Question: Hereby i have design this activity, My data from webservice is properly working, but i can't get the dropdownlist. here i convert the arraylist into String array for show the result in autocomplete.Kindly help me. Thanks in Advance.

'''
<?xml version="1.0" encoding="utf-8"?>
<LinearLayout xmlns:android="http://schemas.android.com/apk/res/android"
android:layout_width="match_parent"
android:layout_height="match_parent"
android:background="@drawable/bg"
android:orientation="vertical" >
<LinearLayout
android:id="@+id/menubar12"
android:layout_width="match_parent"
android:layout_height="wrap_content"
android:layout_gravity="left|center_vertical"
android:background="@drawable/property_header"
android:gravity="left|center"
android:orientation="horizontal" >
<Button
android:id="@+id/btn_back"
android:layout_width="wrap_content"
android:layout_height="wrap_content"
android:layout_marginLeft="10dp"
android:background="@drawable/home"
android:onClick="myclick_home" />
<LinearLayout
android:id="@+id/menubar"
android:layout_width="match_parent"
android:layout_height="wrap_content"
android:gravity="right|center"
android:orientation="horizontal" >
<Button
android:id="@+id/btn_logout"
android:layout_width="wrap_content"
android:layout_height="wrap_content"
android:layout_marginRight="10dp"
android:background="@drawable/logout"
android:onClick="myclick_logout" />
</LinearLayout>
</LinearLayout>
<ScrollView
android:layout_width="match_parent"
android:layout_height="wrap_content" >
<LinearLayout
android:id="@+id/bg"
android:layout_width="match_parent"
android:layout_height="wrap_content"
android:layout_gravity="center"
android:layout_marginLeft="5dp"
android:layout_marginRight="5dp"
android:layout_marginTop="5dp"
android:orientation="vertical" >
<AutoCompleteTextView
android:id="@+id/et_propertyact_propertyname"
android:layout_width="match_parent"
android:layout_height="28dp"
android:layout_marginLeft="15dp"
android:layout_marginRight="15dp"
android:layout_marginTop="10dp"
android:background="@drawable/property_text"
android:cursorVisible="true"
android:ems="10"
android:hint="Property Name"
android:paddingLeft="8dp"
android:paddingRight="8dp"
android:singleLine="true"
android:textColor="#ffffff"
android:textColorHint="#ffffff"
android:textSize="14sp"
android:textStyle="bold" >
<requestFocus />
</AutoCompleteTextView>
<AutoCompleteTextView
android:id="@+id/et_propertyact_blockname"
android:layout_width="match_parent"
android:layout_height="28dp"
android:layout_marginLeft="15dp"
android:layout_marginRight="15dp"
android:layout_marginTop="10dp"
android:background="@drawable/block_text"
android:cursorVisible="true"
android:ems="10"
android:hint="Block Name"
android:paddingLeft="8dp"
android:paddingRight="8dp"
android:singleLine="true"
android:textColor="#ffffff"
android:textColorHint="#ffffff"
android:textSize="14sp"
android:textStyle="bold" >
</AutoCompleteTextView>
<AutoCompleteTextView
android:id="@+id/et_propertyact_appartmentname"
android:layout_width="match_parent"
android:layout_height="28dp"
android:layout_marginLeft="15dp"
android:layout_marginRight="15dp"
android:layout_marginTop="10dp"
android:background="@drawable/apartment"
android:cursorVisible="true"
android:ems="10"
android:hint="Apartment Name"
android:paddingLeft="8dp"
android:paddingRight="8dp"
android:singleLine="true"
android:textColor="#ffffff"
android:textColorHint="#ffffff"
android:textSize="14sp"
android:textStyle="bold" >
</AutoCompleteTextView>
<LinearLayout
android:id="@+id/bg_buttons"
android:layout_width="match_parent"
android:layout_height="wrap_content"
android:layout_marginTop="20dp"
android:gravity="center"
android:orientation="vertical"
android:padding="5dp" >
<Button
android:id="@+id/btn_propertyact_view"
android:layout_width="wrap_content"
android:layout_height="wrap_content"
android:background="@drawable/view_button" />
</LinearLayout>
</LinearLayout>
</ScrollView>
<ListView
android:id="@+id/property_listView"
android:layout_width="wrap_content"
android:layout_height="0dip"
android:layout_marginLeft="6dp"
android:layout_marginRight="6dp"
android:layout_marginTop="6dp"
android:layout_weight="1"
android:cacheColorHint="#<PHONE>"
android:clickable="true"
android:divider="@drawable/cellborder" android:dividerHeight="1dp" android:focusable="true" >
</ListView>
</LinearLayout>
'''
'''
import java.util.ArrayList;
import java.util.HashMap;
import org.json.JSONArray;
import org.json.JSONObject;
import com.example.webservice.JSONfunction_JSONArray;
import com.example.webservice.JSONfunction_JSONObject;
import android.app.Activity;
import android.app.AlertDialog;
import android.app.ProgressDialog;
import android.content.DialogInterface;
import android.content.Intent;
import android.os.AsyncTask;
import android.os.Bundle;
import android.text.Editable;
import android.text.TextWatcher;
import android.util.Log;
import android.view.MotionEvent;
import android.view.View;
import android.view.View.MeasureSpec;
import android.view.View.OnClickListener;
import android.view.View.OnTouchListener;
import android.view.ViewGroup;
import android.widget.ArrayAdapter;
import android.widget.AutoCompleteTextView;
import android.widget.Button;
import android.widget.LinearLayout.LayoutParams;
import android.widget.ListAdapter;
import android.widget.ListView;
import android.widget.MultiAutoCompleteTextView;
import android.widget.SimpleAdapter;
public class PropertyActivity extends Activity {
/* ====Components Declaration Part Begins here======= */
private ListView property_listView;
private ListView list_property;
private Button btn_view;
private AutoCompleteTextView propertyname, blockname, apartmentname;
private static final String TAG = "AppSquare";
/* ====ServiceVariables Declarations Part ======= */
JSONArray j_array,j_array1;
JSONObject j_obj,j_obj1;
ArrayList<HashMap<String, String>> arrList_proprty_list = new ArrayList<HashMap<String, String>>();
public static ArrayList<String> arrList_property_names = new ArrayList<String>();
public static ArrayList<String> arrList_block_names = new ArrayList<String>();
public static ArrayList<String> arrList_apartment_names = new ArrayList<String>();
public static ArrayList<String> arrList_property_names_id= new ArrayList<String>();
public static ArrayList<String> arrList_block_names_id= new ArrayList<String>();
public static ArrayList<String> arrList_apartment_names_id= new ArrayList<String>();
private ArrayAdapter<String> PropAdapter;
private ArrayAdapter<String> BlockAdapter;
private ArrayAdapter<String> ApartmentAdapter;
public static String[] arr_Prop_name;
public static String[] arr_block_name;
public static String[] arr_apartment_name;
/* ====API Declarations Part ======= */
public static final String ip = "192.168.0.6";
String API_propSelect = "http://" + ip + "/APP2/propertySelect.php";
String API_blockSelect = "http://" + ip + "/APP2/blockSelect.php";
String API_apartmentSelect = "http://" + ip + "/APP2/apartmentSelect.php";
String API_propDetails = "http://" + ip + "/App2/propertyDetails.php";
/* ====OnClick Declarations Part ======= */
/* ====OnClick Definition Part Begins here======= */
public void myclick_logout(View v) {
AlertDialog.Builder builder2 = new AlertDialog.Builder(
PropertyActivity.this);
builder2.setTitle("Warning");
builder2.setMessage("Closing Application..");
builder2.setPositiveButton("OK", new DialogInterface.OnClickListener() {
@Override
public void onClick(DialogInterface dialog, int which) {
// finish();
// System.exit(0);
Intent startMain = new Intent(Intent.ACTION_MAIN);
startMain.addCategory(Intent.CATEGORY_HOME);
startMain.setFlags(Intent.FLAG_ACTIVITY_NEW_TASK);
startActivity(startMain);
finish();
}
});
builder2.setNegativeButton("Cancel",
new DialogInterface.OnClickListener() {
@Override
public void onClick(DialogInterface dialog, int which) {
dialog.dismiss();
}
});
builder2.show();
}
public void myclick_home(View v) {
startActivity(new Intent(PropertyActivity.this, DashBoardActivity.class));
}
/* ====OnCreate Definition Part Begins here======= */
@Override
protected void onCreate(Bundle savedInstanceState) {
// TODO Auto-generated method stub
super.onCreate(savedInstanceState);
setContentView(R.layout.property_activity);
getPrefernces();
new PropName().execute();
new BlockName().execute();
new ApartmentName().execute();
setValue_AutoComplete();
Viewbtn_action();
}
public void getPrefernces()
{
property_listView = (ListView) findViewById(R.id.property_listView);
propertyname = (AutoCompleteTextView) findViewById(R.id.et_propertyact_propertyname);
blockname = (AutoCompleteTextView) findViewById(R.id.et_propertyact_blockname);
apartmentname = (AutoCompleteTextView) findViewById(R.id.et_propertyact_appartmentname);
btn_view = (Button) findViewById(R.id.btn_propertyact_view);
}
public void setValue_AutoComplete()
{
/*-------Load Data into PropertList-----*/
arr_Prop_name = arrList_property_names.toArray(new String[arrList_property_names.size()]);
PropAdapter = new ArrayAdapter<String>(PropertyActivity.this,android.R.layout.simple_dropdown_item_1line,arr_Prop_name);
propertyname.setAdapter(PropAdapter);
propertyname.getDropDownBackground().setAlpha(255);
propertyname.setThreshold(1);
/*------Load Data into Block List------*/
arr_block_name = arrList_block_names.toArray(new String[arrList_block_names.size()]);
BlockAdapter = new ArrayAdapter<String>(PropertyActivity.this,android.R.layout.simple_dropdown_item_1line,arr_block_name);
blockname.setAdapter(BlockAdapter);
blockname.getDropDownBackground().setAlpha(255);
blockname.setThreshold(1);
/*------Load Data into apartment List------*/
arr_apartment_name = arrList_apartment_names.toArray(new String[arrList_apartment_names.size()]);
ApartmentAdapter = new ArrayAdapter<String>(PropertyActivity.this,android.R.layout.simple_dropdown_item_1line,arr_apartment_name);
apartmentname.setAdapter(ApartmentAdapter);
apartmentname.getDropDownBackground().setAlpha(255);
apartmentname.setThreshold(1);
}
private void Viewbtn_action() {
btn_view.setOnClickListener(new OnClickListener() {
@Override
public void onClick(View v) {
}
});
}
class PropName extends AsyncTask<Void, Void, String>
{
@Override
protected String doInBackground(Void... params) {
// TODO Auto-generated method stub
try{
System.out.println("In Background...PropName");
System.out.println(API_propSelect);
j_obj=JSONfunction_JSONObject.getJSONfromURL(API_propSelect);
Log.d(TAG, "JSON_RES" + j_obj);
j_array = j_obj.getJSONArray("property");
for (int i = 0; i < j_array.length(); i++)
{
j_obj1 = j_array.getJSONObject(i);
String id= j_obj1.getString("Id");
String value=j_obj1.getString("Value");
System.out.println("Id------>"+id);
System.out.println("Value------>"+value);
//arrList_property_names_id.add(id);
arrList_property_names.add(value);
//System.out.println("Value in array list------>"+arrList_property_names_id);
System.out.println("Value in array list------>"+arrList_property_names);
}
} catch (Exception e) {
Log.d("Error", "Error in API" + e.getStackTrace().toString());
}
return "";
}
}
class BlockName extends AsyncTask<Void, Void, String>
{
@Override
protected String doInBackground(Void... params) {
// TODO Auto-generated method stub
try{
System.out.println("In Background...BlockName");
System.out.println(API_blockSelect);
j_obj=JSONfunction_JSONObject.getJSONfromURL(API_blockSelect);
Log.d(TAG, "JSON_RES" + j_obj);
j_array = j_obj.getJSONArray("apartment");
for (int i = 0; i < j_array.length(); i++)
{
j_obj1 = j_array.getJSONObject(i);
String id= j_obj1.getString("Id");
String value=j_obj1.getString("Value");
System.out.println("Id------>"+id);
System.out.println("Value------>"+value);
//arrList_block_names_id.add(id);
arrList_block_names.add(value);
//System.out.println("Value in array list------>"+arrList_block_names_id);
System.out.println("Value in array list------>"+arrList_block_names);
}
} catch (Exception e) {
Log.d("Error", "Error in API" + e.getStackTrace().toString());
}
return "";
}
}
class ApartmentName extends AsyncTask<Void, Void, String>
{
@Override
protected String doInBackground(Void... params) {
// TODO Auto-generated method stub
try{
System.out.println("In Background...ApartmentName");
System.out.println(API_apartmentSelect);
j_obj=JSONfunction_JSONObject.getJSONfromURL(API_apartmentSelect);
Log.d(TAG, "JSON_RES" + j_obj);
j_array = j_obj.getJSONArray("block");
for (int i = 0; i < j_array.length(); i++)
{
j_obj1 = j_array.getJSONObject(i);
String id= j_obj1.getString("Id");
String value=j_obj1.getString("Value");
System.out.println("Id------>"+id);
System.out.println("Value------>"+value);
//arrList_apartment_names_id.add(id);
arrList_apartment_names.add(value);
//System.out.println("Value in array list------>"+arrList_apartment_names_id);
System.out.println("Value in array list------>"+arrList_apartment_names);
}
} catch (Exception e) {
Log.d("Error", "Error in API" + e.getStackTrace().toString());
}
return "";
}
}
}
'''
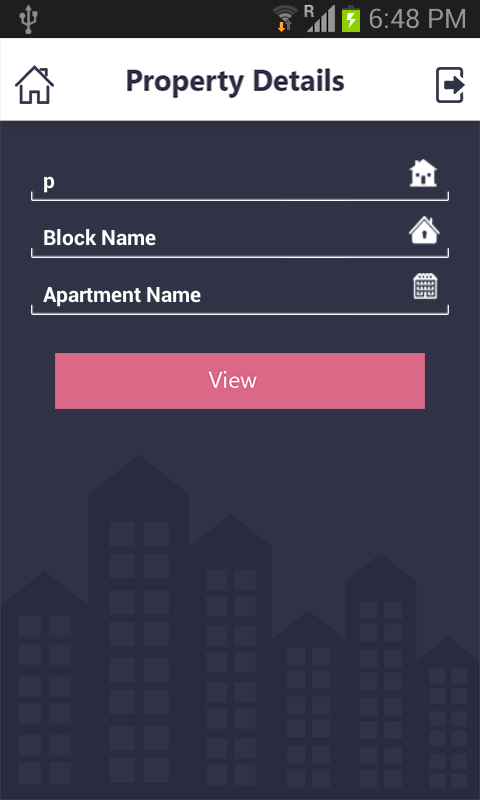
Answer: Finally got answer
1.Implements Texwatcher
2.override the OnTextChanged();
Thats it...
'''
public class PropertyActivity extends Activity implements TextWatcher{
@Override
protected void onCreate(Bundle savedInstanceState) {
propertyname = (AutoCompleteTextView) findViewById(R.id.et_propertyact_propertyname);
propertyname.addTextChangedListener(this);
blockname = (AutoCompleteTextView) findViewById(R.id.et_propertyact_blockname);
blockname.addTextChangedListener(this);
apartmentname = (AutoCompleteTextView) findViewById(R.id.et_propertyact_appartmentname);
apartmentname.addTextChangedListener(this);
}
@Override
public void onTextChanged(CharSequence s, int start, int before, int count) {
// TODO Auto-generated method stub
PropAdapter = new ArrayAdapter<String>(PropertyActivity.this,R.layout.my_autolist_item,arr_Prop_name);
// propertyname.setTokenizer(new MultiAutoCompleteTextView.CommaTokenizer());
propertyname.getDropDownBackground().setAlpha(255);
propertyname.setThreshold(1);
propertyname.setAdapter(PropAdapter);
BlockAdapter = new ArrayAdapter<String>(PropertyActivity.this,R.layout.my_autolist_item,arr_block_name);
// blockname.setTokenizer(new MultiAutoCompleteTextView.CommaTokenizer());
blockname.getDropDownBackground().setAlpha(255);
blockname.setThreshold(1);
blockname.setAdapter(BlockAdapter);
ApartmentAdapter = new ArrayAdapter<String>(PropertyActivity.this,R.layout.my_autolist_item,arr_apartment_name);
// apartmentname.setTokenizer(new MultiAutoCompleteTextView.CommaTokenizer());
apartmentname.getDropDownBackground().setAlpha(255);
apartmentname.setThreshold(1);
apartmentname.setAdapter(ApartmentAdapter);
}
}
'''